Question: I couldn't make changes in the file, how to edit this file and save it?!
<URL>

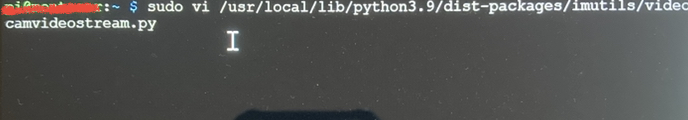
Answer: Have you tried using:
'''
sudo nano # Filename here
'''